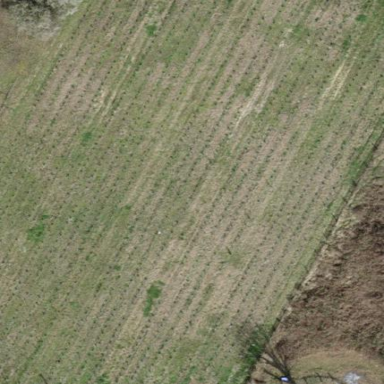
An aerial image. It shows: Beautiful vineyard in the countryside.